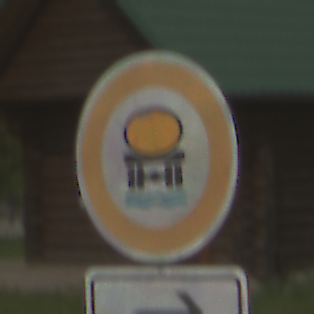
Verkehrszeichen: VerbotFahrzeugeWassergefaehrdenderLadung
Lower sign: RichtungsangabeDurchPfeile5
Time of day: MorningAfternoon
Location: Outdoor (Nature)
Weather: PartlyCloudy
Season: NotSpecified
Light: Natural